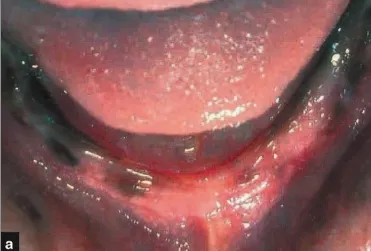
Pre-operative photograph.
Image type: medical_photograph (other_medical_photograph)